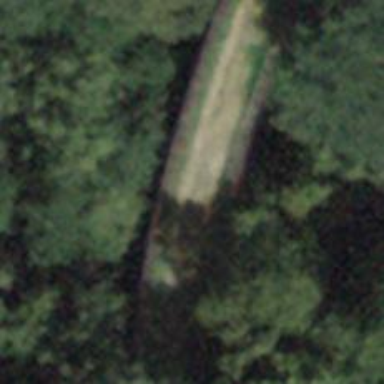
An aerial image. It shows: Abandoned railway track on bridge.